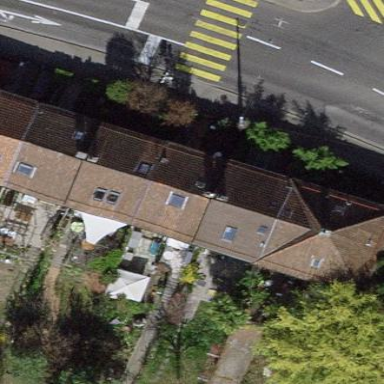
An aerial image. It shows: Terrace building.